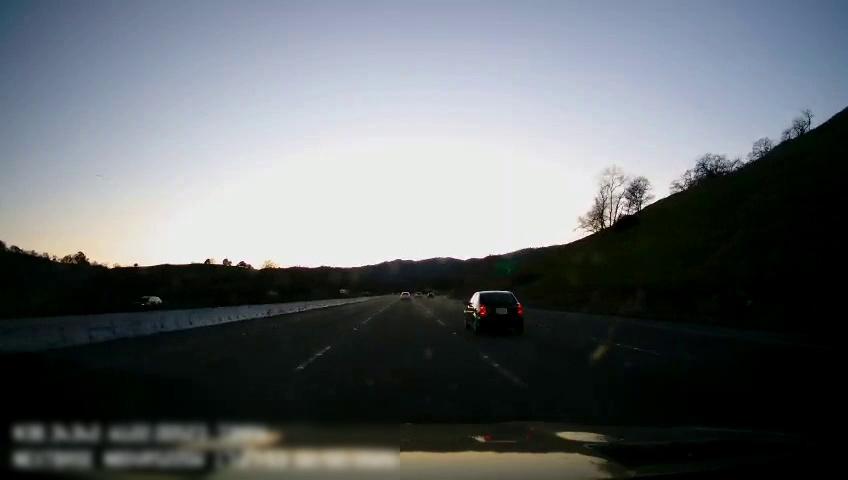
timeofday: Day
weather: Cloudy
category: Drivable Space
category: Vehicles | SUV
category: Vehicles | Car
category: Vehicles | Car
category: Lanes | Current Lane
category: Lanes | Current Lane
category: Lanes | Alternate Lane
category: Lanes | Alternate Lane
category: Traffic | Signs